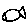
Label: fish